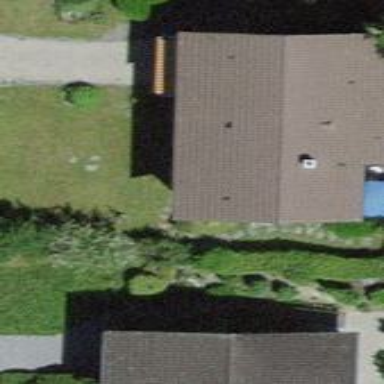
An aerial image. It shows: Building with gabled roof made of roof tiles.